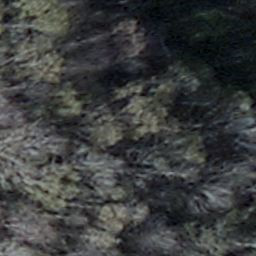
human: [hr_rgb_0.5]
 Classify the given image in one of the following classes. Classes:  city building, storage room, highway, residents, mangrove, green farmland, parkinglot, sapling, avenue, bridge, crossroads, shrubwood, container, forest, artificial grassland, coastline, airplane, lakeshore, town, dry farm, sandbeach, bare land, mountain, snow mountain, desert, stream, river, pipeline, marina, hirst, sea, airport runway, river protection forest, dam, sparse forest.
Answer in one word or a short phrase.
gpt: shrubwood